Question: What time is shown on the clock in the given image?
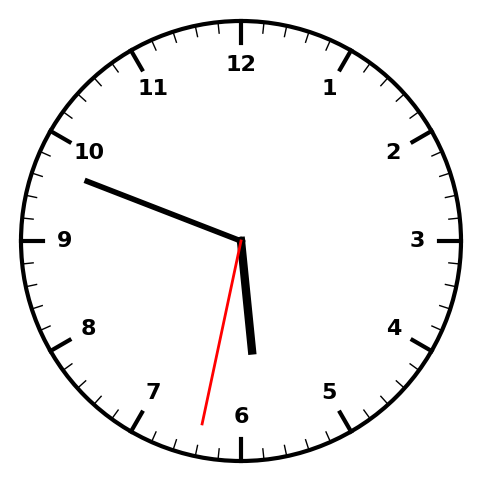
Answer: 05:48:32